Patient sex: M
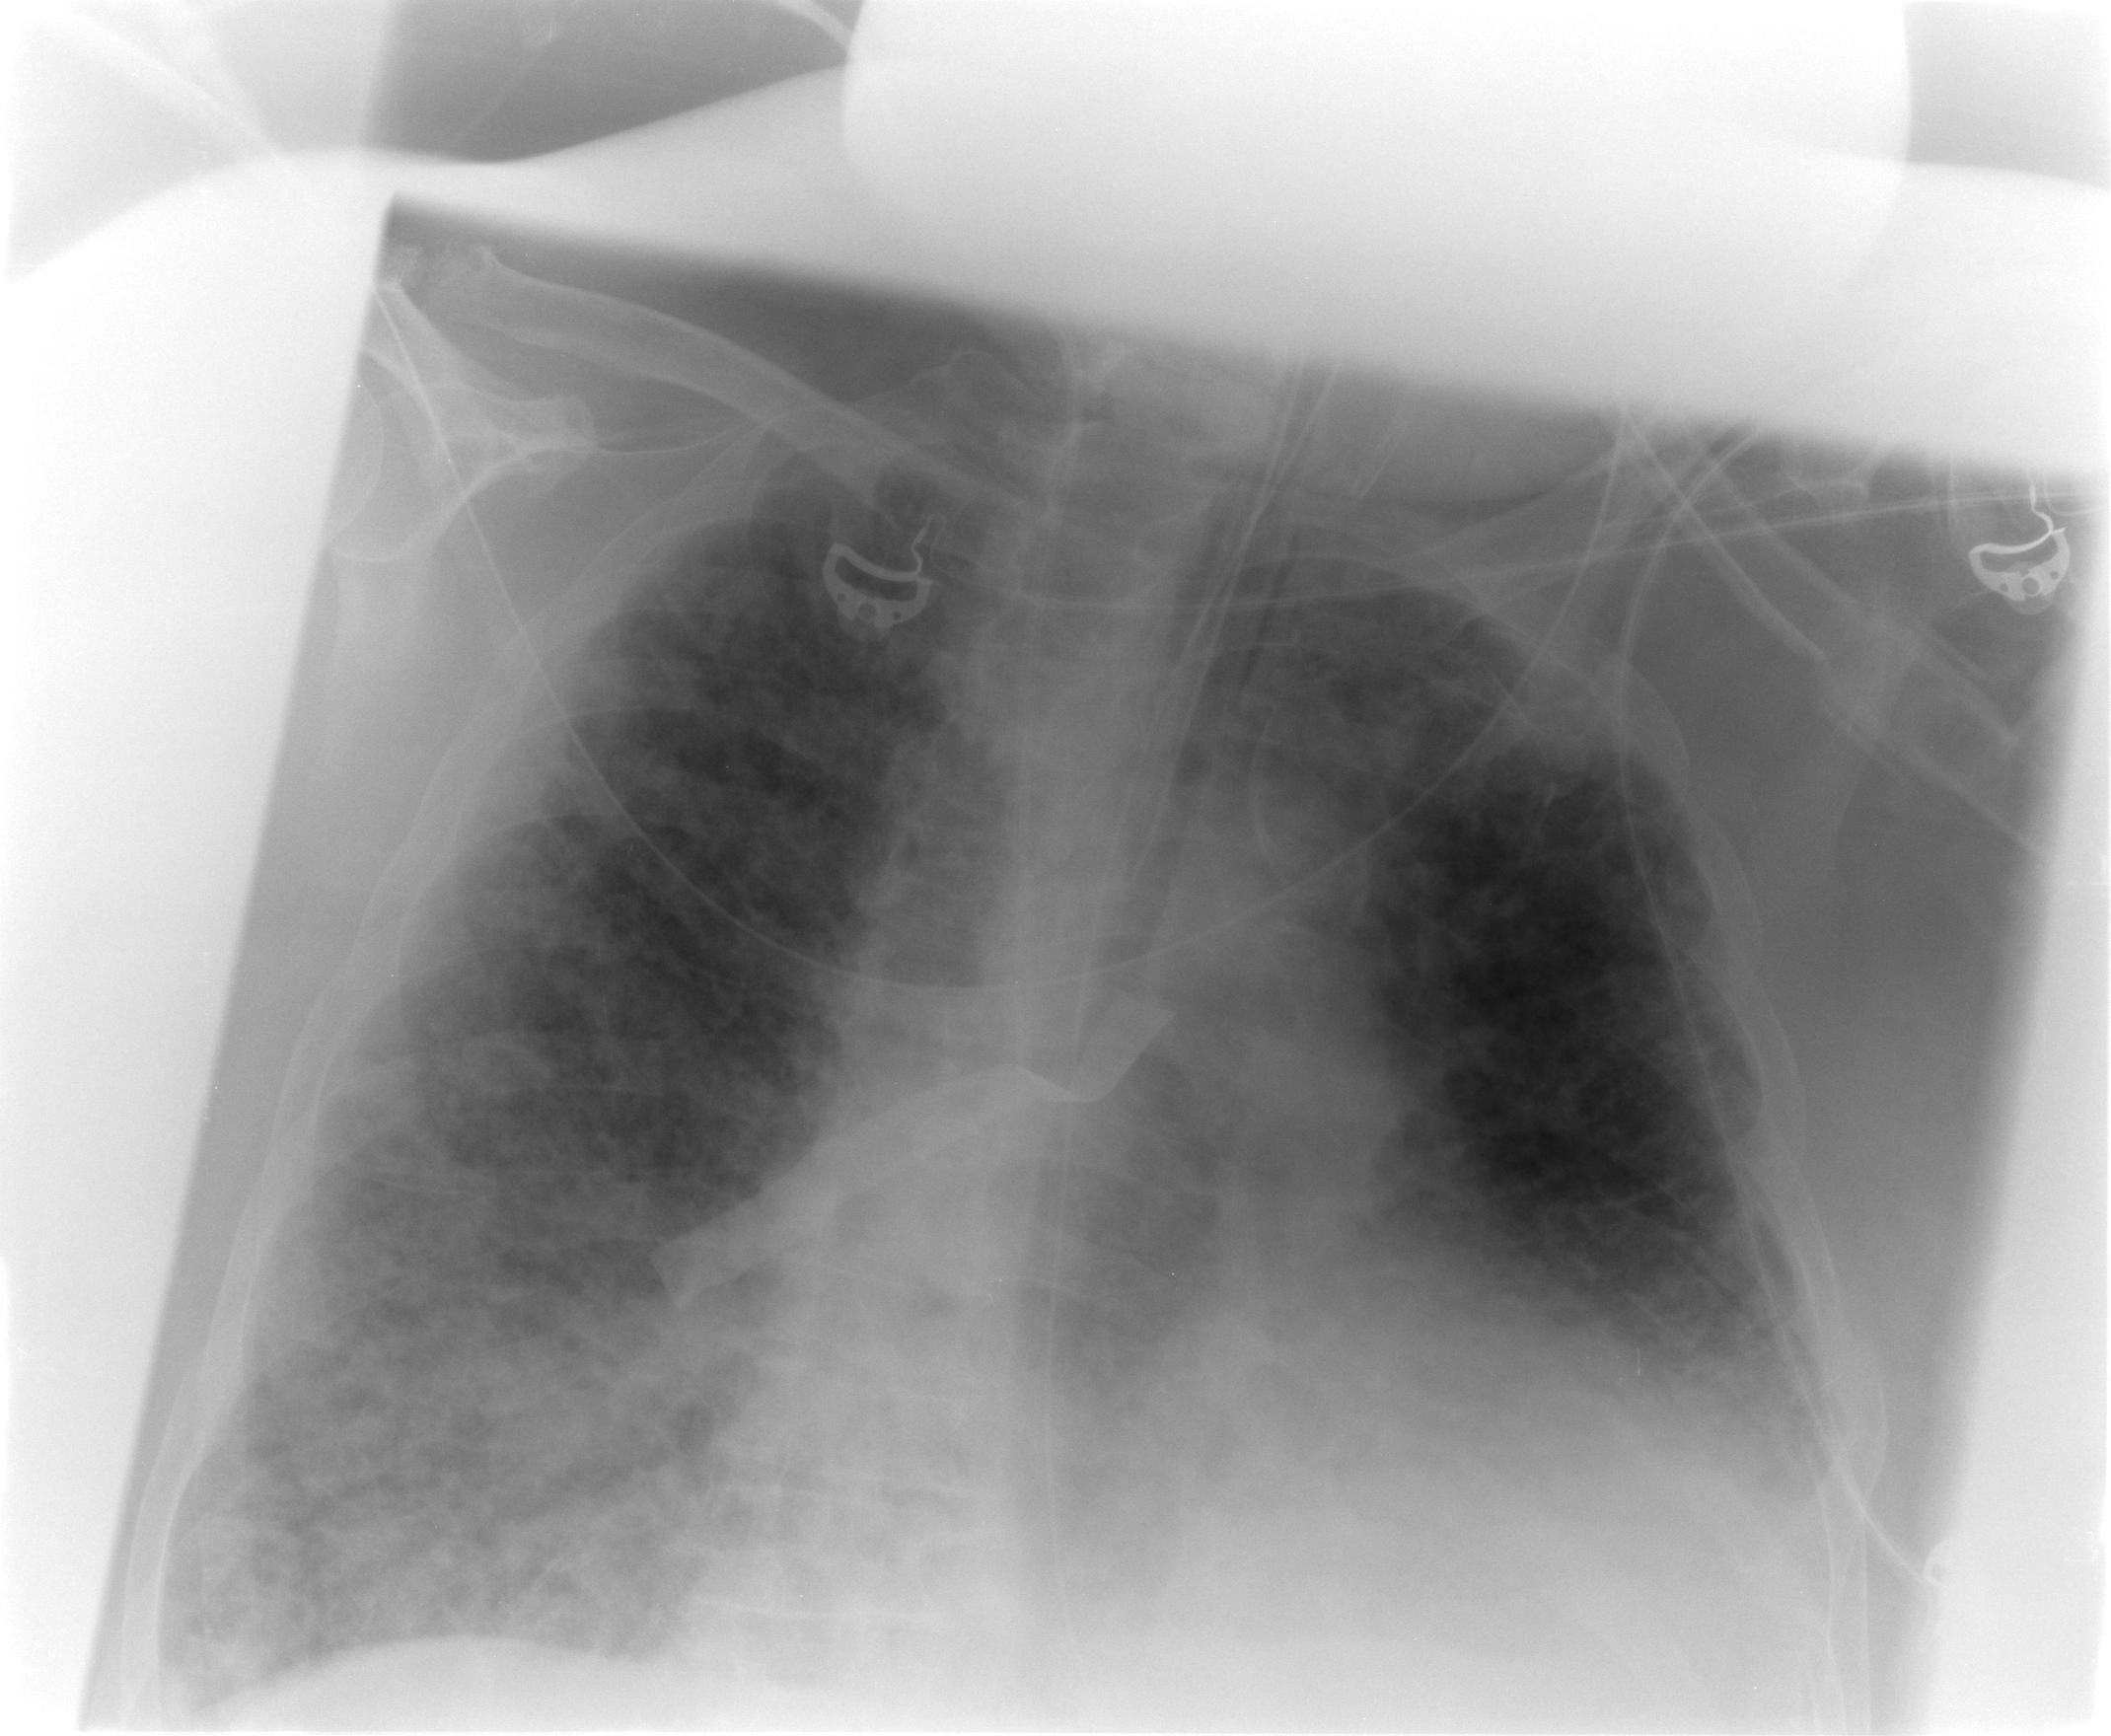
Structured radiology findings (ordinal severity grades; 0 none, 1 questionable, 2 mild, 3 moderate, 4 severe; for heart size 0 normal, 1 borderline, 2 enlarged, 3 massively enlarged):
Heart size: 2
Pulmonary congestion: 3
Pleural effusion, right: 1
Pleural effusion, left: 2
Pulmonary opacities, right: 3
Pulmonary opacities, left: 3
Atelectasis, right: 3
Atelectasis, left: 3